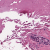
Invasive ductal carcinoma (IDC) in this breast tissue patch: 0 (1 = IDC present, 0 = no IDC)